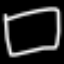
Label: square